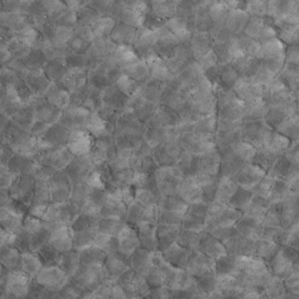
Label: non_frost